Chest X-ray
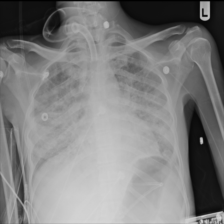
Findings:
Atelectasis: negative
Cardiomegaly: negative
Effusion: negative
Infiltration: negative
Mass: negative
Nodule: negative
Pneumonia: negative
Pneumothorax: negative
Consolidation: negative
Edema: negative
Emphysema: negative
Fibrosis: negative
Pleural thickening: negative
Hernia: negative